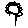
Label: flower